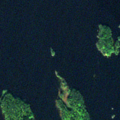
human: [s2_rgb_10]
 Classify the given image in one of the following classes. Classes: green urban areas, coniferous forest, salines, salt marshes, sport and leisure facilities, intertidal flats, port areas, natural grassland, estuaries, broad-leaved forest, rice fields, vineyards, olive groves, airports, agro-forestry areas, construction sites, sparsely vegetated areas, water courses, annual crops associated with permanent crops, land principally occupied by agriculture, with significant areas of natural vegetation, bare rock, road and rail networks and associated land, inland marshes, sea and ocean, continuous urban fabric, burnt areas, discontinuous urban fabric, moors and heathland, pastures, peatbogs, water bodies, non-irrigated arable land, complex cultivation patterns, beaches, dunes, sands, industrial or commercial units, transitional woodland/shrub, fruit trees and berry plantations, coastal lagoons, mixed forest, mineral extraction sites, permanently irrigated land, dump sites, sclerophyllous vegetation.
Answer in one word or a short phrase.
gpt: mixed forest, water bodies